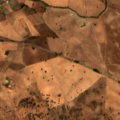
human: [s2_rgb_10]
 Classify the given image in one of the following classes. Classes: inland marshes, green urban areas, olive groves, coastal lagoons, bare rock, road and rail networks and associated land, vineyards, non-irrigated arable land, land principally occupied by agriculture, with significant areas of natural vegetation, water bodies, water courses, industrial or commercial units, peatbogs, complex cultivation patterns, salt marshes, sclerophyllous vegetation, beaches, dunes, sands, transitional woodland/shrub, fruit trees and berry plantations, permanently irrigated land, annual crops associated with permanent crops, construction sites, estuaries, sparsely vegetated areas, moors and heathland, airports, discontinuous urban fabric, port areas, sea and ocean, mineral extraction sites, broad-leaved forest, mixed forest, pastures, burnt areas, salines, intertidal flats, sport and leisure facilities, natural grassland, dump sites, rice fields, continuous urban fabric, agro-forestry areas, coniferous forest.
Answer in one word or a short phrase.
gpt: non-irrigated arable land, pastures, complex cultivation patterns, agro-forestry areas